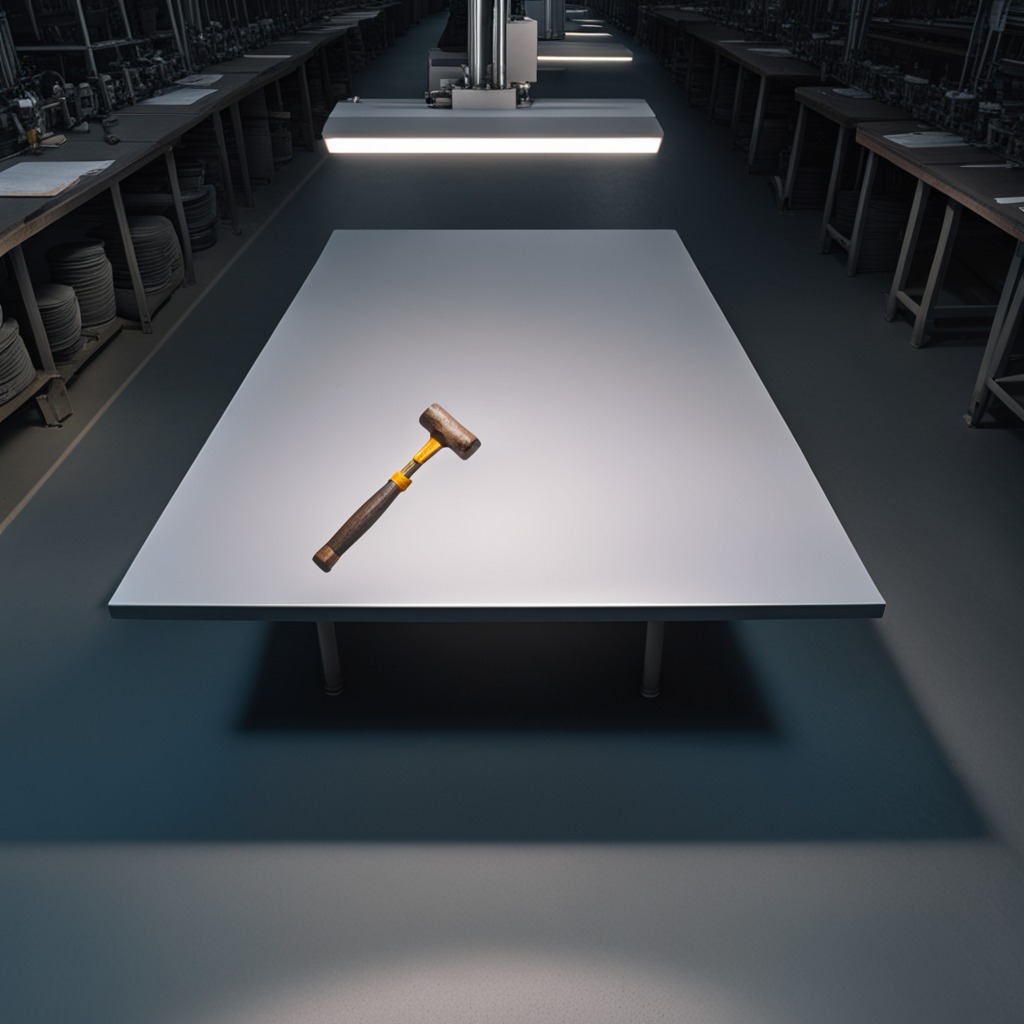
A hammer is lying on a clean empty table in the evening soft directional lighting on the tabletop realistic grain studio-quality clarity centered framing